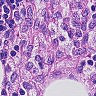
Metastatic tissue present: no